Question:
I have the following jquery code:
'''
$.ajax({
type: "POST",
url: "Ajax/getTableRecord",
data:{ i : id, t: 'mylist'},
dataType: 'json',
success: function(data){
alert(data);
}
'''
When I activate this, the php function getTableRecord, queries a db and ends with:
'''
echo json_encode($array);
'''
I can see the correct returned data in my console. However the alert function just shows the contents of the screenshot. How do I display the returned key value pairs in the alert box instead?
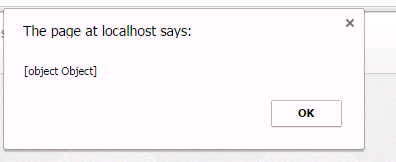
Answer: You can do
'''
console.log(data);
'''
or <URL> like this
'''
JSON.stringify(data);
'''